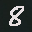
Label: 8